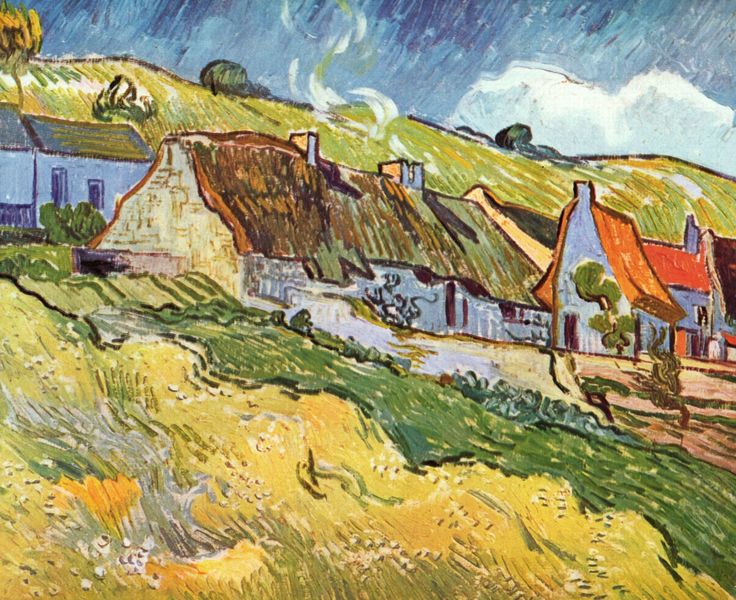
Titel: Bauernhütten in Auvers
Künstler: Vincent van Gogh
Standort: Sankt Petersburg
Institution: Eremitage
Schlagwörter: baum, berg, blau, gemälde, himmel, schatten, wolken, bäume, cezanne, gelb, grün, impressionismus, landschaft, ocker, stadt, blumen, braun, fenster, frankreich, licht, orange, weiss, dach, gras, haus, rot, wiese, wolke, beige, malerei, wand, stein, öl, feld, felder, horizont, häuser, hügel, natur, weide, wind, busch, büsche, qualm, rauch, sonne, wiesen, land, anhöhe, bauern, kamin, kamine, schornstein, garten, landschft, sommer, umrisse, ort, abhang, acker, heu, korn, berge, hang, dorf, dächer, mauer, schornsteine, linien, hof, hütten, van gogh, regen, gogh, provence, reetdach, linie, zypresse, leinwand, heiter, sonnig, pinselduktus, vincent van gogh, landhaus, bauernhaus, bauernhäuser, sach, einfassung, hasu, sonnentag, vincent, postimpressionismus, arles, frühphase, saint-remy, t, ho, wölke